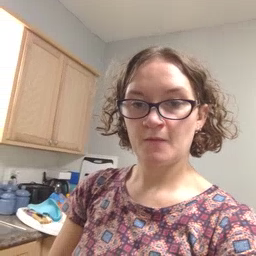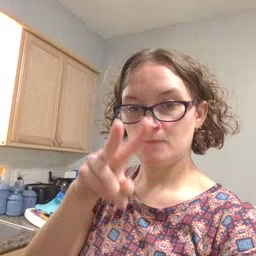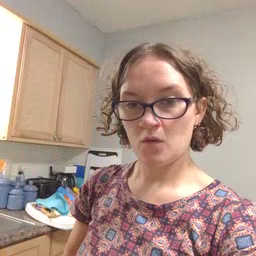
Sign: fall